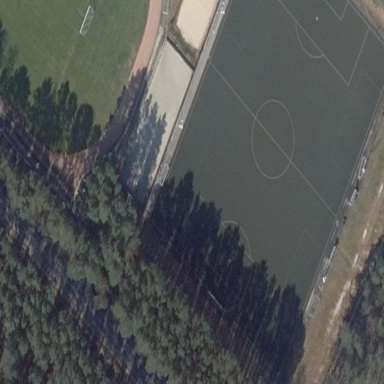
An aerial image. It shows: Soccer pitch for outdoor sports and leisure activities.